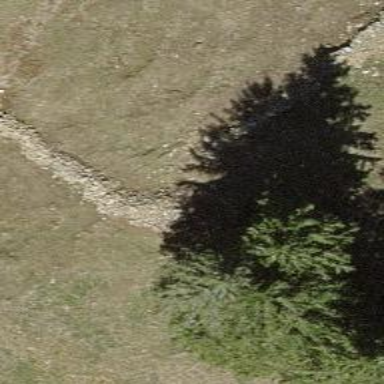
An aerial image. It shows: Dry stone wall barrier.